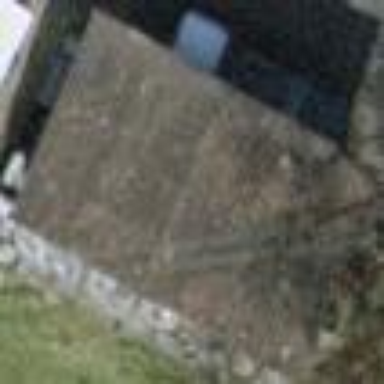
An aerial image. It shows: Shed.